Field crop: tomato
Growth stage: 2
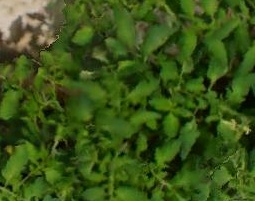
Species: tomato